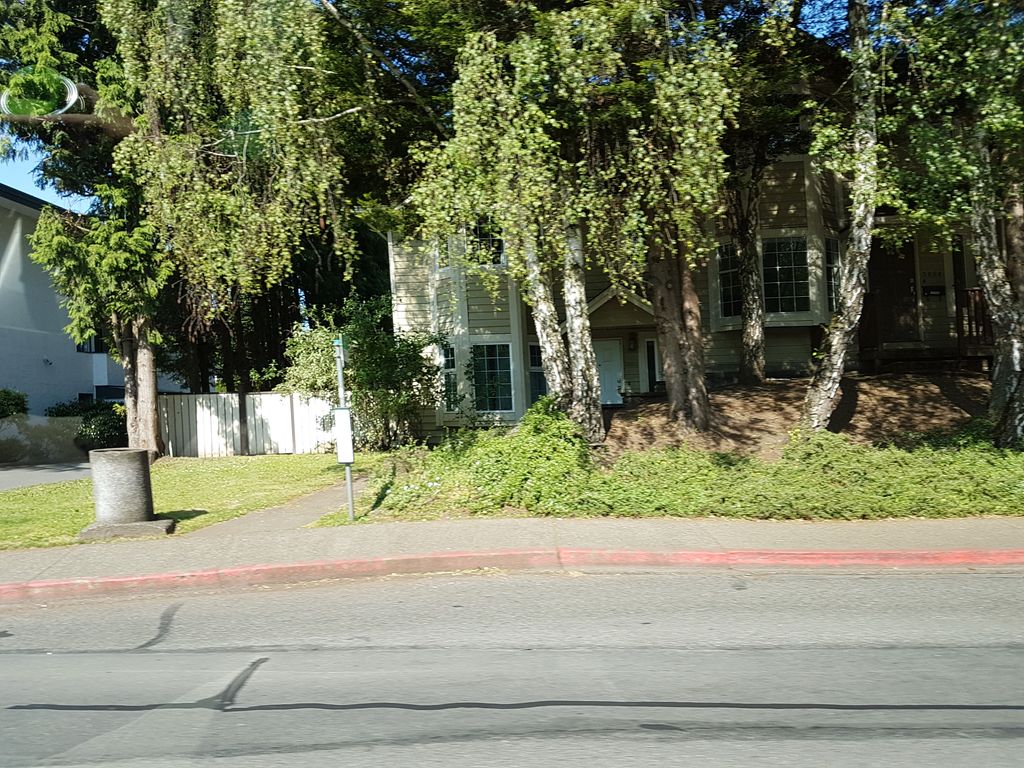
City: victoria